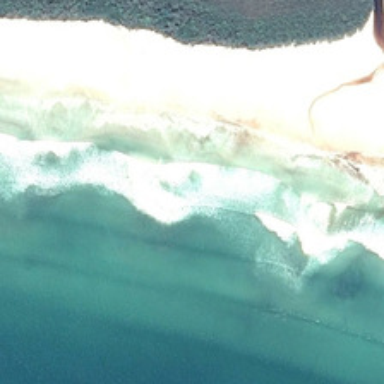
Some white waves in an ocean are near a beach .